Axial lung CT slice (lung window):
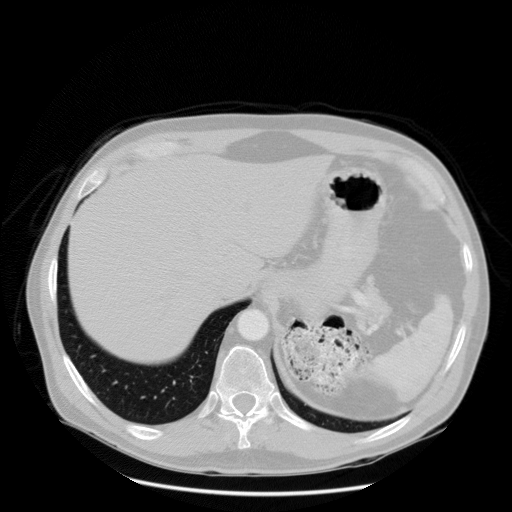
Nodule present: no